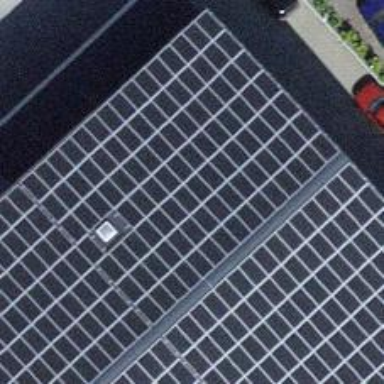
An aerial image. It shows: Solar power generator utilizing photovoltaic technology with solar photovoltaic panels.